Question: I'm using Doxygen for generating documentation in my programming projects. And while I find it quite easy to configure and use I can't seem to find a way to hide the source references it adds to the HTML output.
I'm using these two directives in the configuration file:
'''
SOURCE_BROWSER = NO
VERBATIM_HEADERS = NO
'''
But it only seems to hide the "Definition at line of file ."
What I want removed is what's in the red rectangle below:

Is there a directive to also hide the source code it references? (Other than doing the hack'ish thing and remove it with CSS or jQuery)
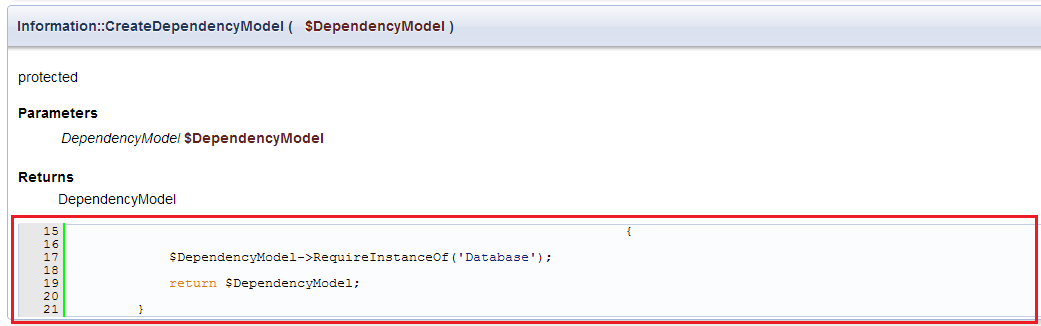
Answer: Make sure your setting on 'INLINE_SOURCES' is set to 'NO'.
Description from the manual - it looks like you have this 'YES'
> Setting the INLINE_SOURCES tag to YES will include the body of functions, classes and enums directly into the documentation.